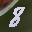
Label: 8